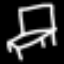
Label: chair